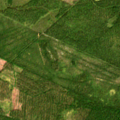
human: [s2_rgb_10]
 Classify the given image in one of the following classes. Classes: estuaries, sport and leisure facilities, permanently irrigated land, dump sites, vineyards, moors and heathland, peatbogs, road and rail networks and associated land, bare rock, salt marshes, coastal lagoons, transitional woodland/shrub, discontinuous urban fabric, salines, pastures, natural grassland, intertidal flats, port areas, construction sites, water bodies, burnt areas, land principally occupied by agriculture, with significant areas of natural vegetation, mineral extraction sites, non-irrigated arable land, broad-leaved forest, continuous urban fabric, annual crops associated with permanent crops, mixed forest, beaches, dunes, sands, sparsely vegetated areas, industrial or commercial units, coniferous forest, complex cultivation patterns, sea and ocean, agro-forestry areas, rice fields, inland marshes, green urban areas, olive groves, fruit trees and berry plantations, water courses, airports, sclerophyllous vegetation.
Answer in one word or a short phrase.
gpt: coniferous forest